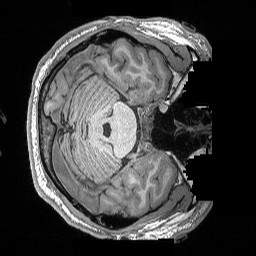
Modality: T1w
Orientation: axial
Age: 24
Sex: male
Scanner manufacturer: siemens
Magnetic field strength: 3 T
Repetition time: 2.17 s
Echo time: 0.00169 s